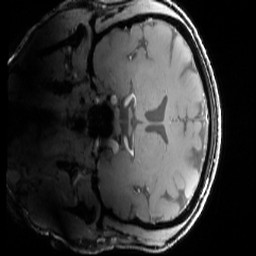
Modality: T1w
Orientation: coronal
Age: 69
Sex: female
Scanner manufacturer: siemens
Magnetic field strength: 7 T
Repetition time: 4.3 s
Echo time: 0.00227 s